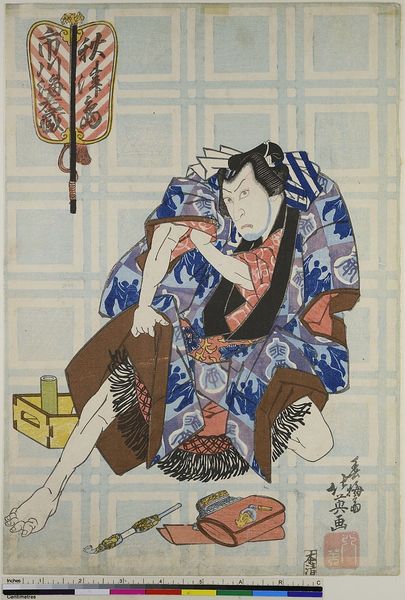
Titel: Der Schauspieler Ichikawa Ebizo als Akitsushima
Künstler: Shunbaisai Hokuei
Standort: Hamburg
Institution: Museum für Kunst und Gewerbe Hamburg
Schlagwörter: blau, kopf, mann, braun, frau, rot, muster, gesicht, theater, beine, hellblau, holzschnitt, druckgraphik, druckgrafik, kiste, tasche, zeit, schauspieler, farbholzschnitt, schauspielerin, kabuki, edo, reproduktionen, druckerzeugnisse, theateraufführung, ukiyo